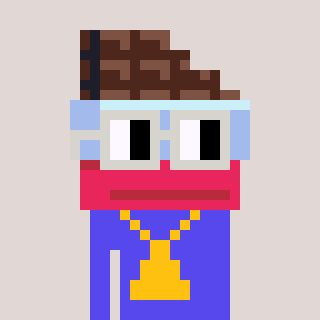
a pixel art character with square light gray glasses, a chocolate-shaped head and a computerblue-colored body on a warm background